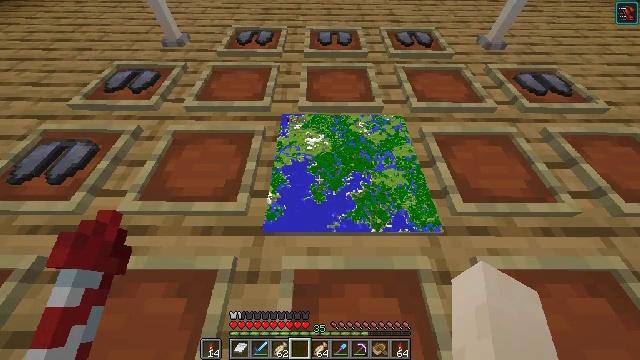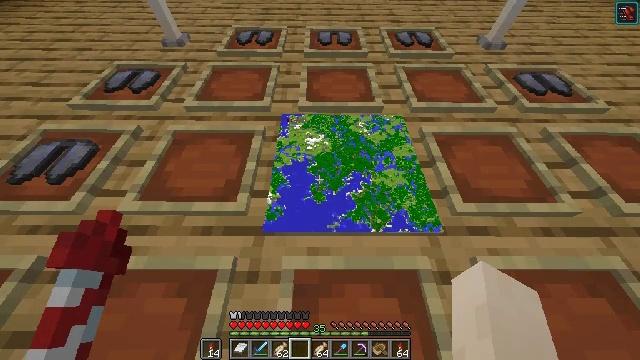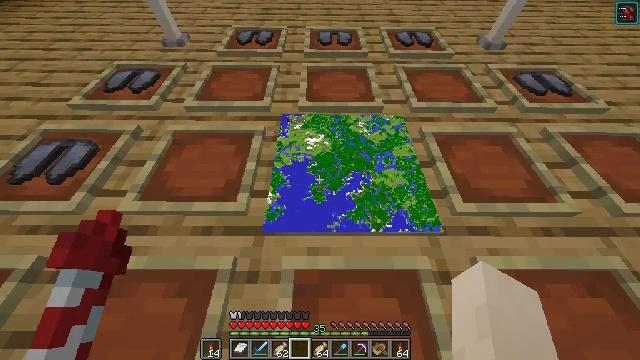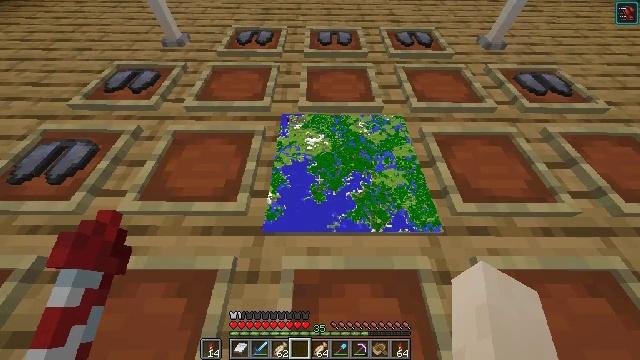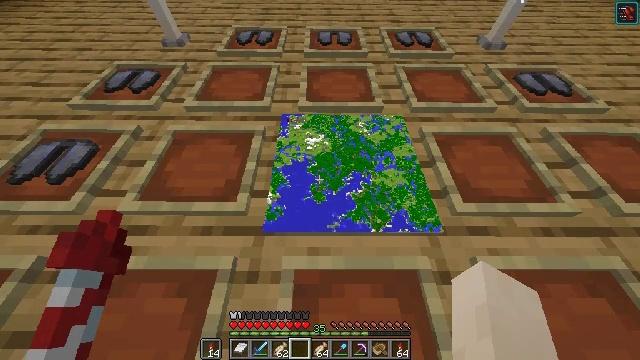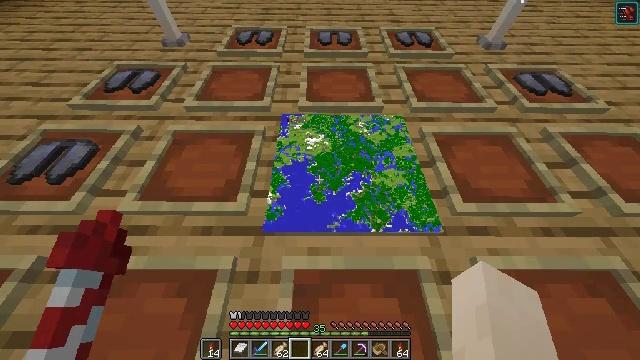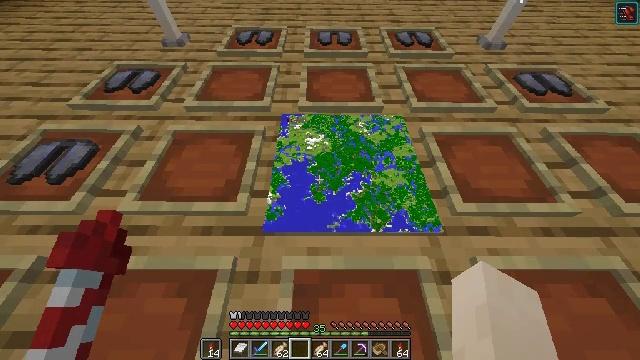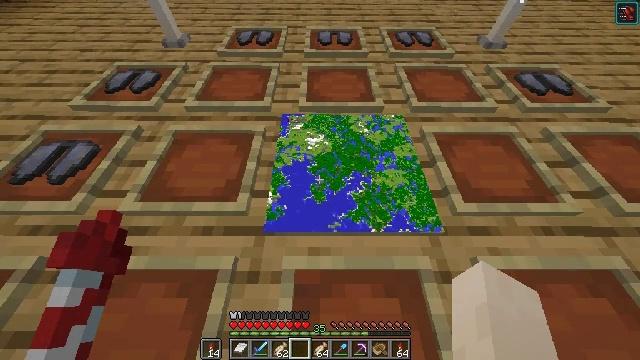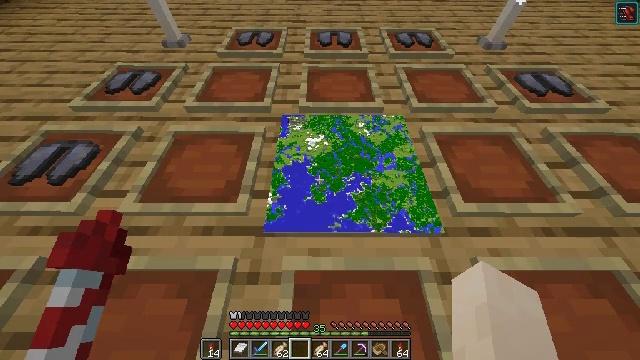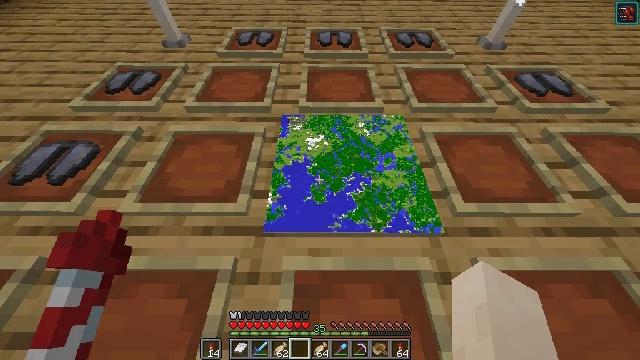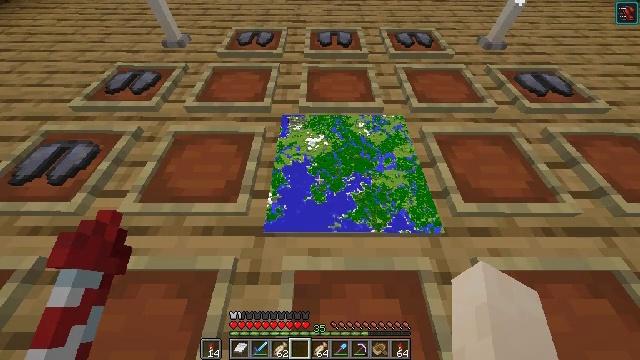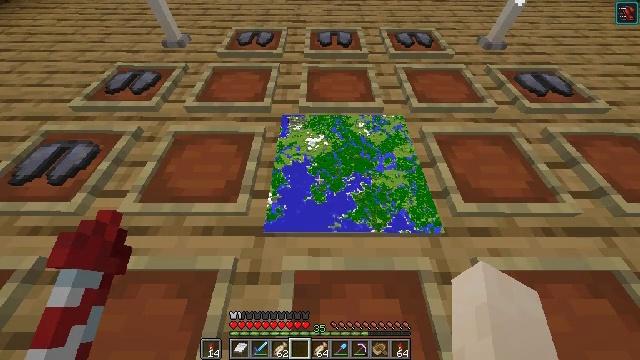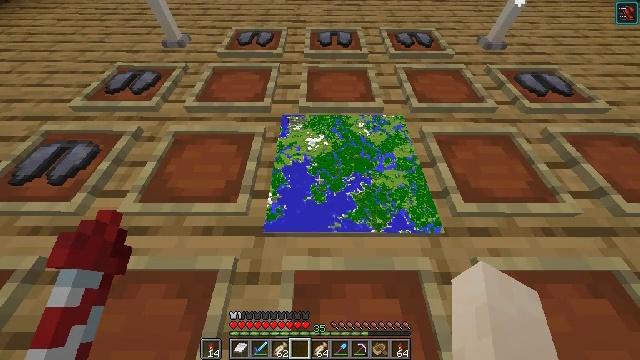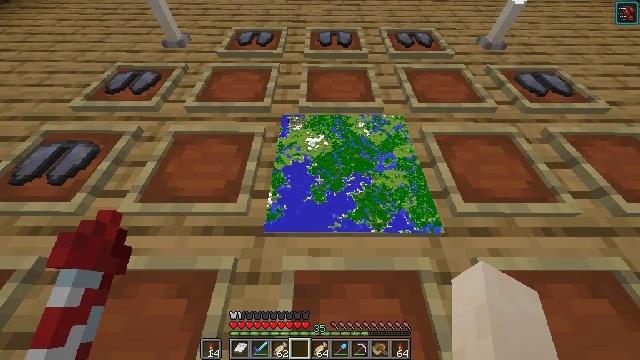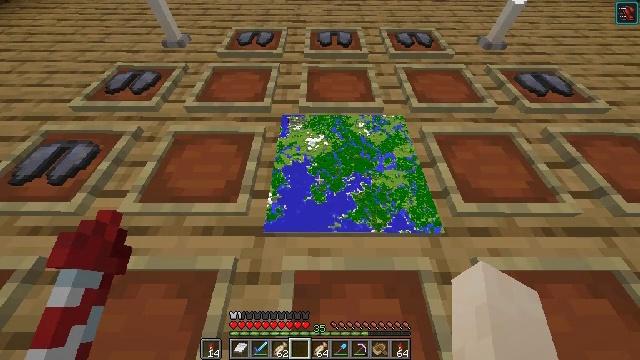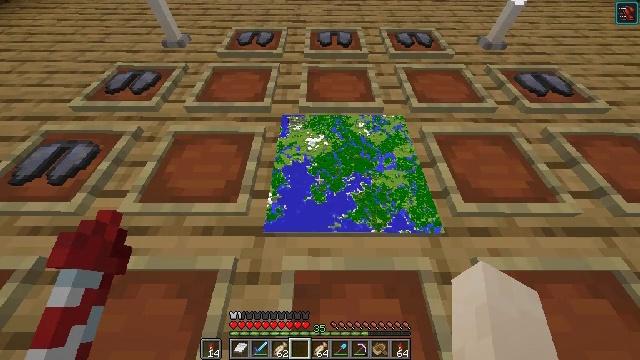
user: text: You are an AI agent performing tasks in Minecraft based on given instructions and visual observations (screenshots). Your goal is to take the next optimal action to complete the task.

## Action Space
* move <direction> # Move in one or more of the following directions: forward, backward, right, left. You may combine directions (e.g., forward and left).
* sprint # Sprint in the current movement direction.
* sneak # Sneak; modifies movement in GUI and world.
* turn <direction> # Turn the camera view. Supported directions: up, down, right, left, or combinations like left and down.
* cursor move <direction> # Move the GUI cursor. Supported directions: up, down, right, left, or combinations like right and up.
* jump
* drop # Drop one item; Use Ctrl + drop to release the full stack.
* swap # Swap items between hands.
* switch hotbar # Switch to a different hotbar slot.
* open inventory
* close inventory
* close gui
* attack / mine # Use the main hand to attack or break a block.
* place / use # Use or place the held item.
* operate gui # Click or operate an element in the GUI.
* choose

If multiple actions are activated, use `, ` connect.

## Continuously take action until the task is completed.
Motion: motion action
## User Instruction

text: Make a map using a crafting table.
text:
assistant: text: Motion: no_op
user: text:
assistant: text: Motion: no_op
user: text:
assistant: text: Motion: no_op
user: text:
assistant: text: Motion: no_op
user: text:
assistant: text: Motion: no_op
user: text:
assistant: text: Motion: no_op
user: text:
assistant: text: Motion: no_op
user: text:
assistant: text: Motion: no_op
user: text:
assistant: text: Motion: no_op
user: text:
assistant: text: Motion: no_op
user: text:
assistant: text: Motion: no_op
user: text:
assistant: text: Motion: no_op
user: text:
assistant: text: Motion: no_op
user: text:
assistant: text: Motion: no_op
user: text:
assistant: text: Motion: no_op
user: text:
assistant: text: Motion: no_op
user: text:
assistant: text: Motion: no_op
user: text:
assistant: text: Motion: no_op
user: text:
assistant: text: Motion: no_op
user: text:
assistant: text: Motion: no_op
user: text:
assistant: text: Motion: no_op
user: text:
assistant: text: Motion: no_op
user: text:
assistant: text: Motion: no_op
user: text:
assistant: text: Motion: no_op
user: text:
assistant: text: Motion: no_op
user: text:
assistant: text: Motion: no_op
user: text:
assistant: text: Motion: no_op
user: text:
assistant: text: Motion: no_op
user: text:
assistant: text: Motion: no_op
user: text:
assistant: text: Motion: no_op